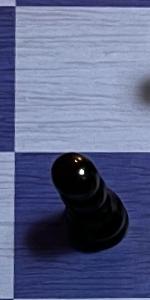
Label: Pawn_Black